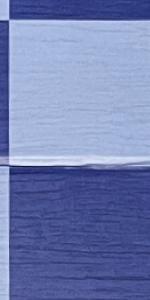
Label: Empty